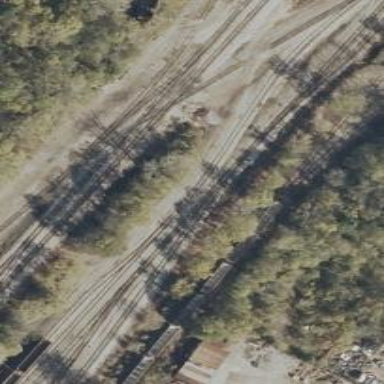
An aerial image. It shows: Railway yard.